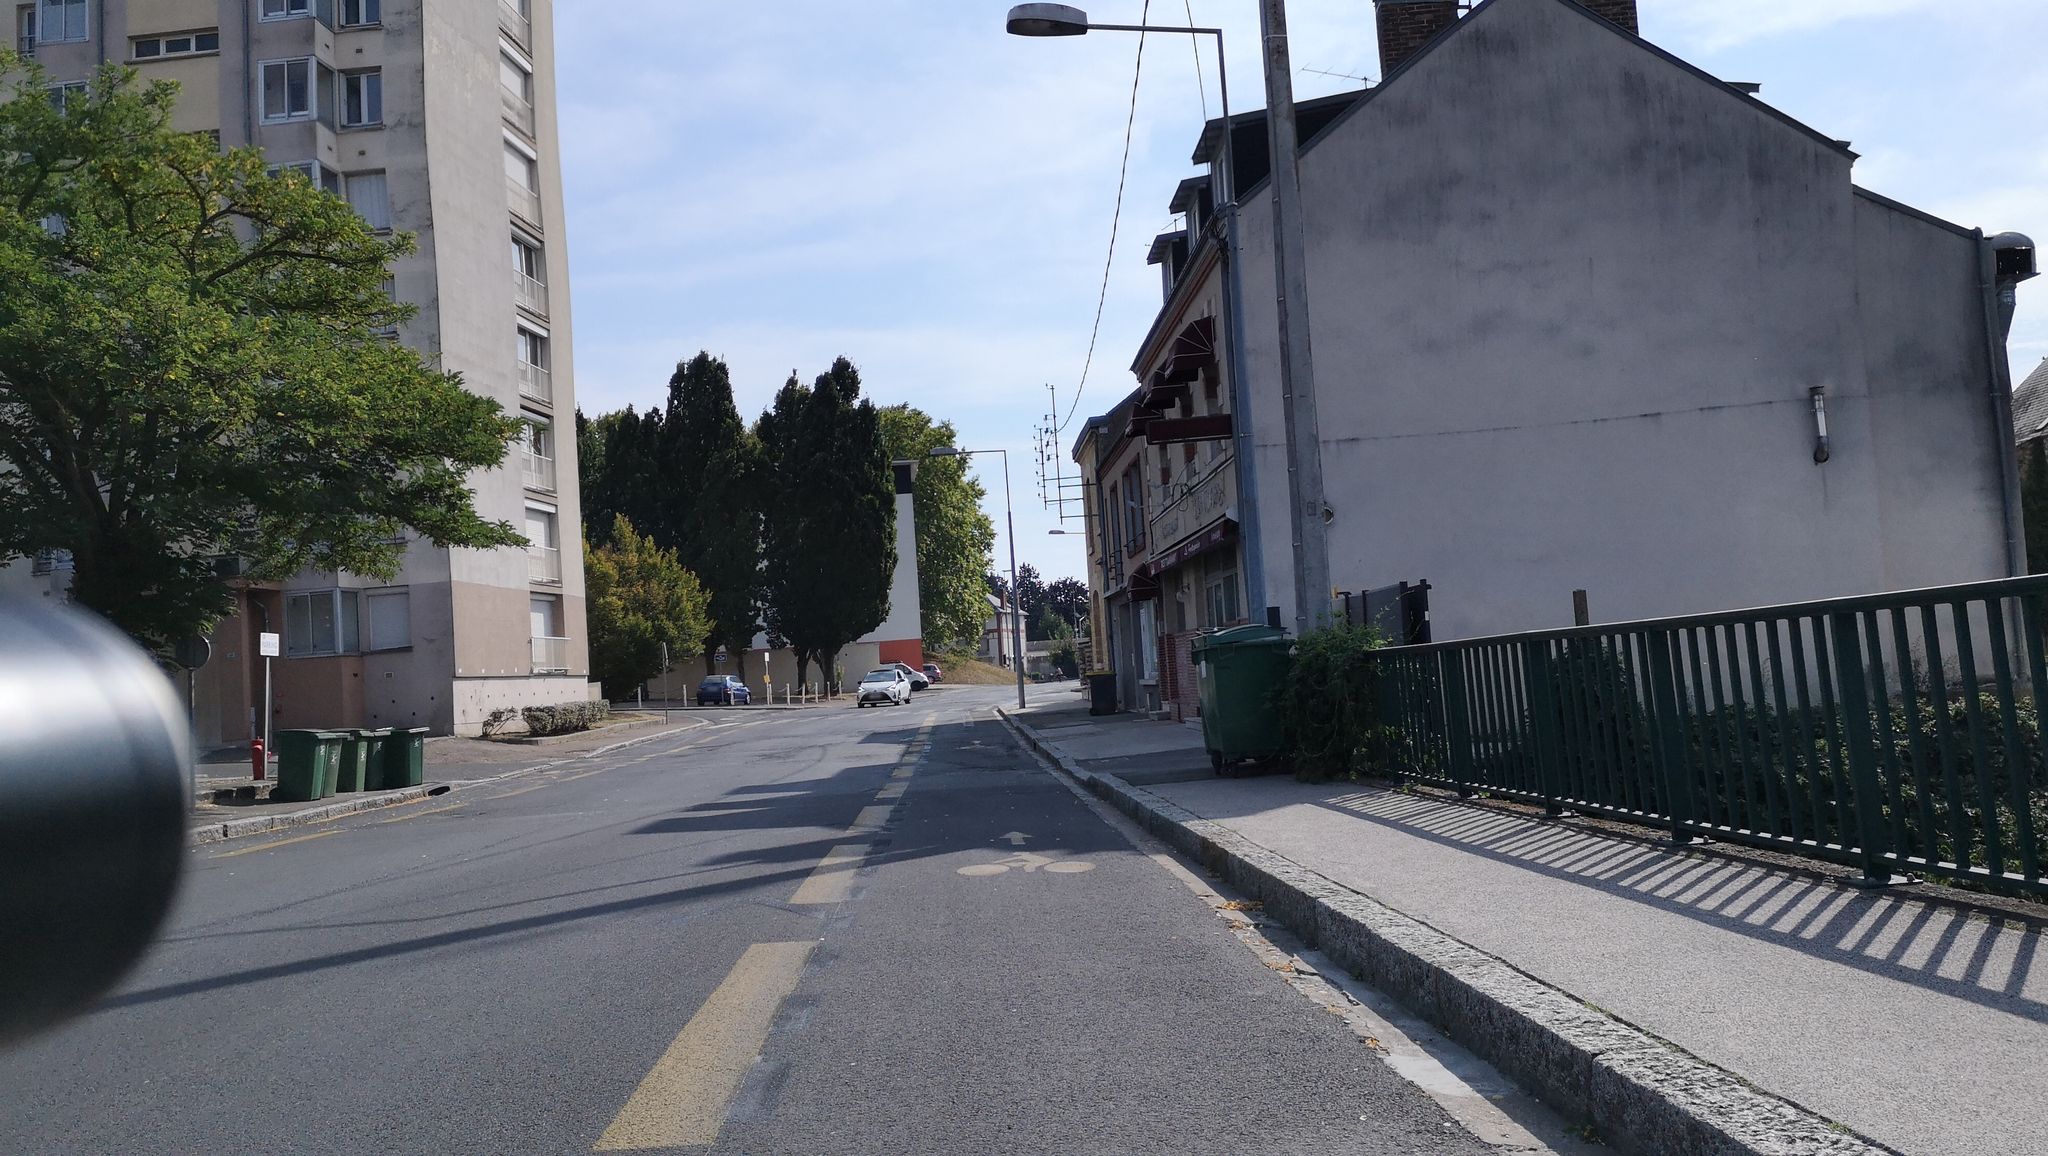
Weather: clear
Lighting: day
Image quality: good
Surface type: cycling surface
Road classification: footway
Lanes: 2
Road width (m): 1.5
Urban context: urban centre
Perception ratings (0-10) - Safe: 1.41, Lively: 9.39, Beautiful: 5.74, Boring: 1.93, Depressing: 2.31, Wealthy: 7.82